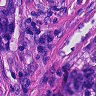
Metastatic tissue present: yes